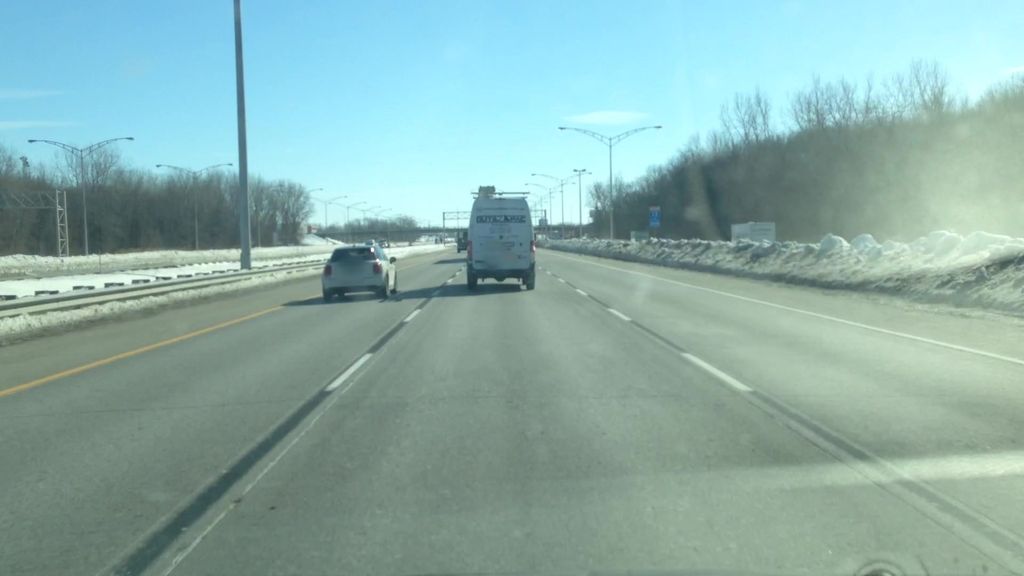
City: montreal